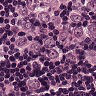
Metastatic tissue present: yes